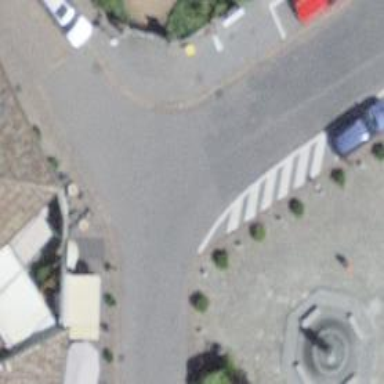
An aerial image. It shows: Bollard barrier.